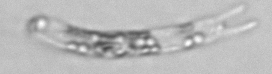
Label: Eucampia